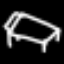
Label: bed